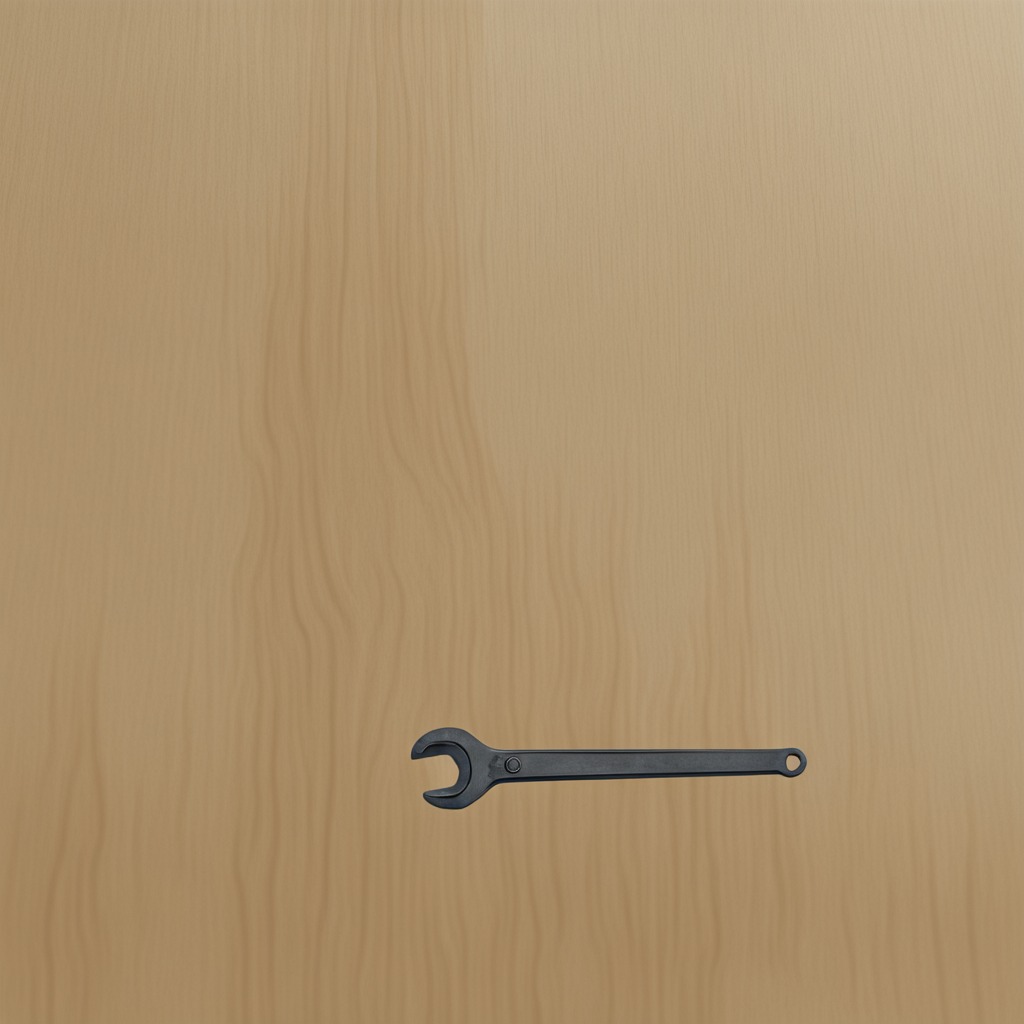
A wrench is lying on the plywood surface in a paint workshop lit by afternoon window light.